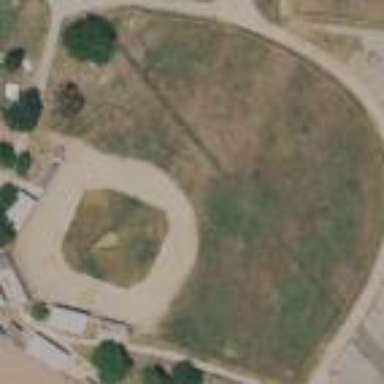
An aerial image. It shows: Baseball pitch for leisure land.